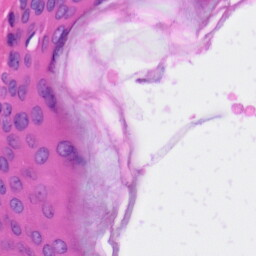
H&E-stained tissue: Skin